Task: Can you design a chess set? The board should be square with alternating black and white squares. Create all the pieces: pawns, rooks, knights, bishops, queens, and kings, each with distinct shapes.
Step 4280:
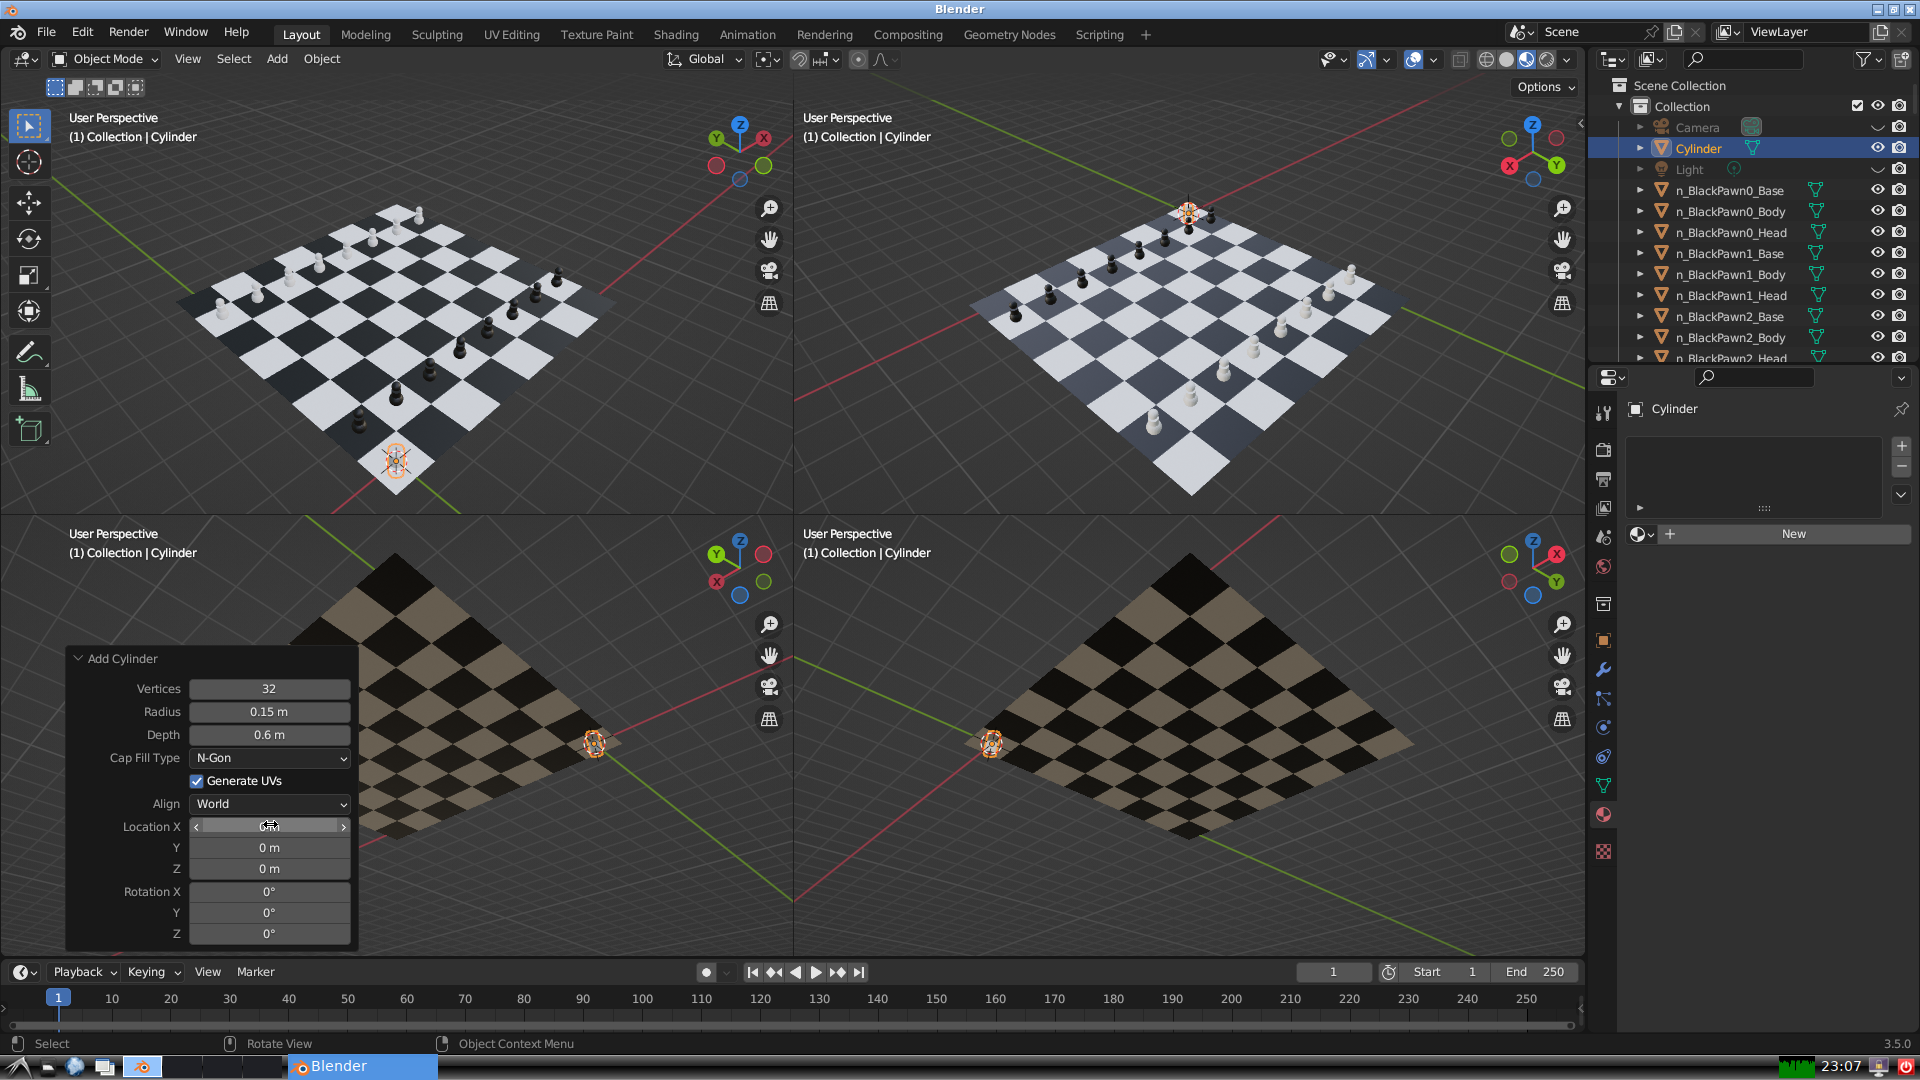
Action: {"mouse_move": [270, 844]}